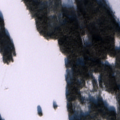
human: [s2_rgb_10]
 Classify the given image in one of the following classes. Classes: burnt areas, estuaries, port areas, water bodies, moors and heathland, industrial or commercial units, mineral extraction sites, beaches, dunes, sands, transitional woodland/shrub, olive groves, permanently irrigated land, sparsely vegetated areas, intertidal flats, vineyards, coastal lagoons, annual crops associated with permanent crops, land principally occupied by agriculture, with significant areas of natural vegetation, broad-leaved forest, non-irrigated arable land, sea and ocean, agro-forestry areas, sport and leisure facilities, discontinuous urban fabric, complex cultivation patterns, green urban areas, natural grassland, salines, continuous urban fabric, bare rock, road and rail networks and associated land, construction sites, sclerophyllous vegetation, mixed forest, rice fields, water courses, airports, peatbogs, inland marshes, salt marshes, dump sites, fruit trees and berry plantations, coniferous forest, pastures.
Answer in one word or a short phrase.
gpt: land principally occupied by agriculture, with significant areas of natural vegetation, coniferous forest, sea and ocean